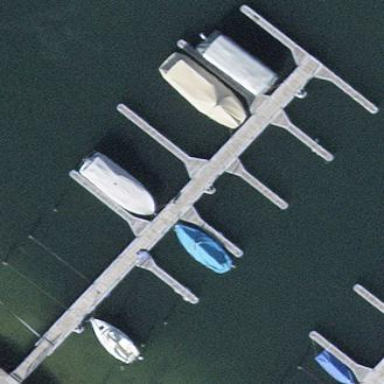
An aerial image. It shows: Man-made pier.